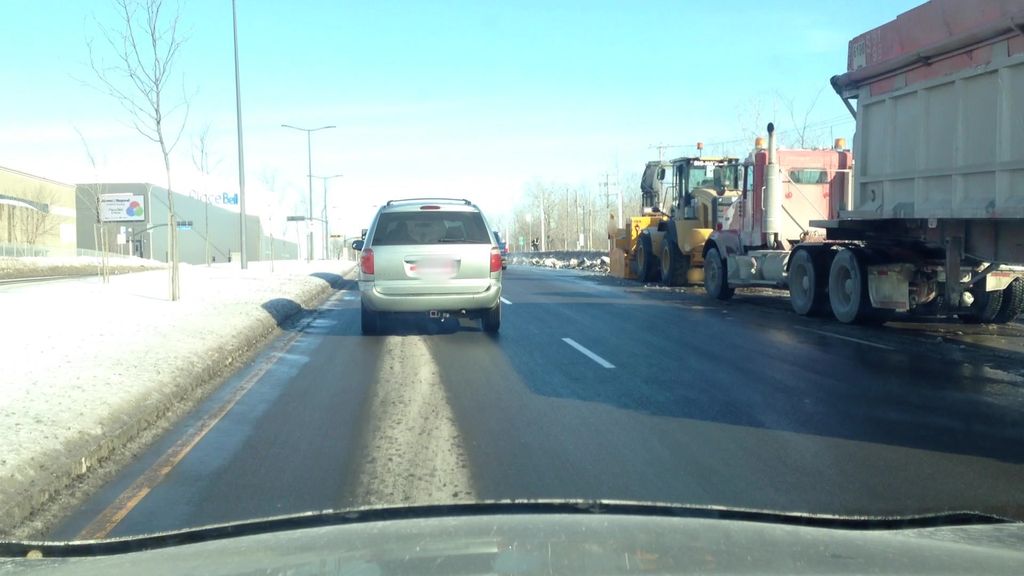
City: montreal